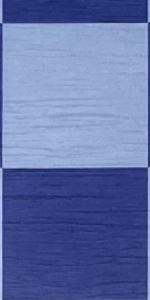
Label: Empty